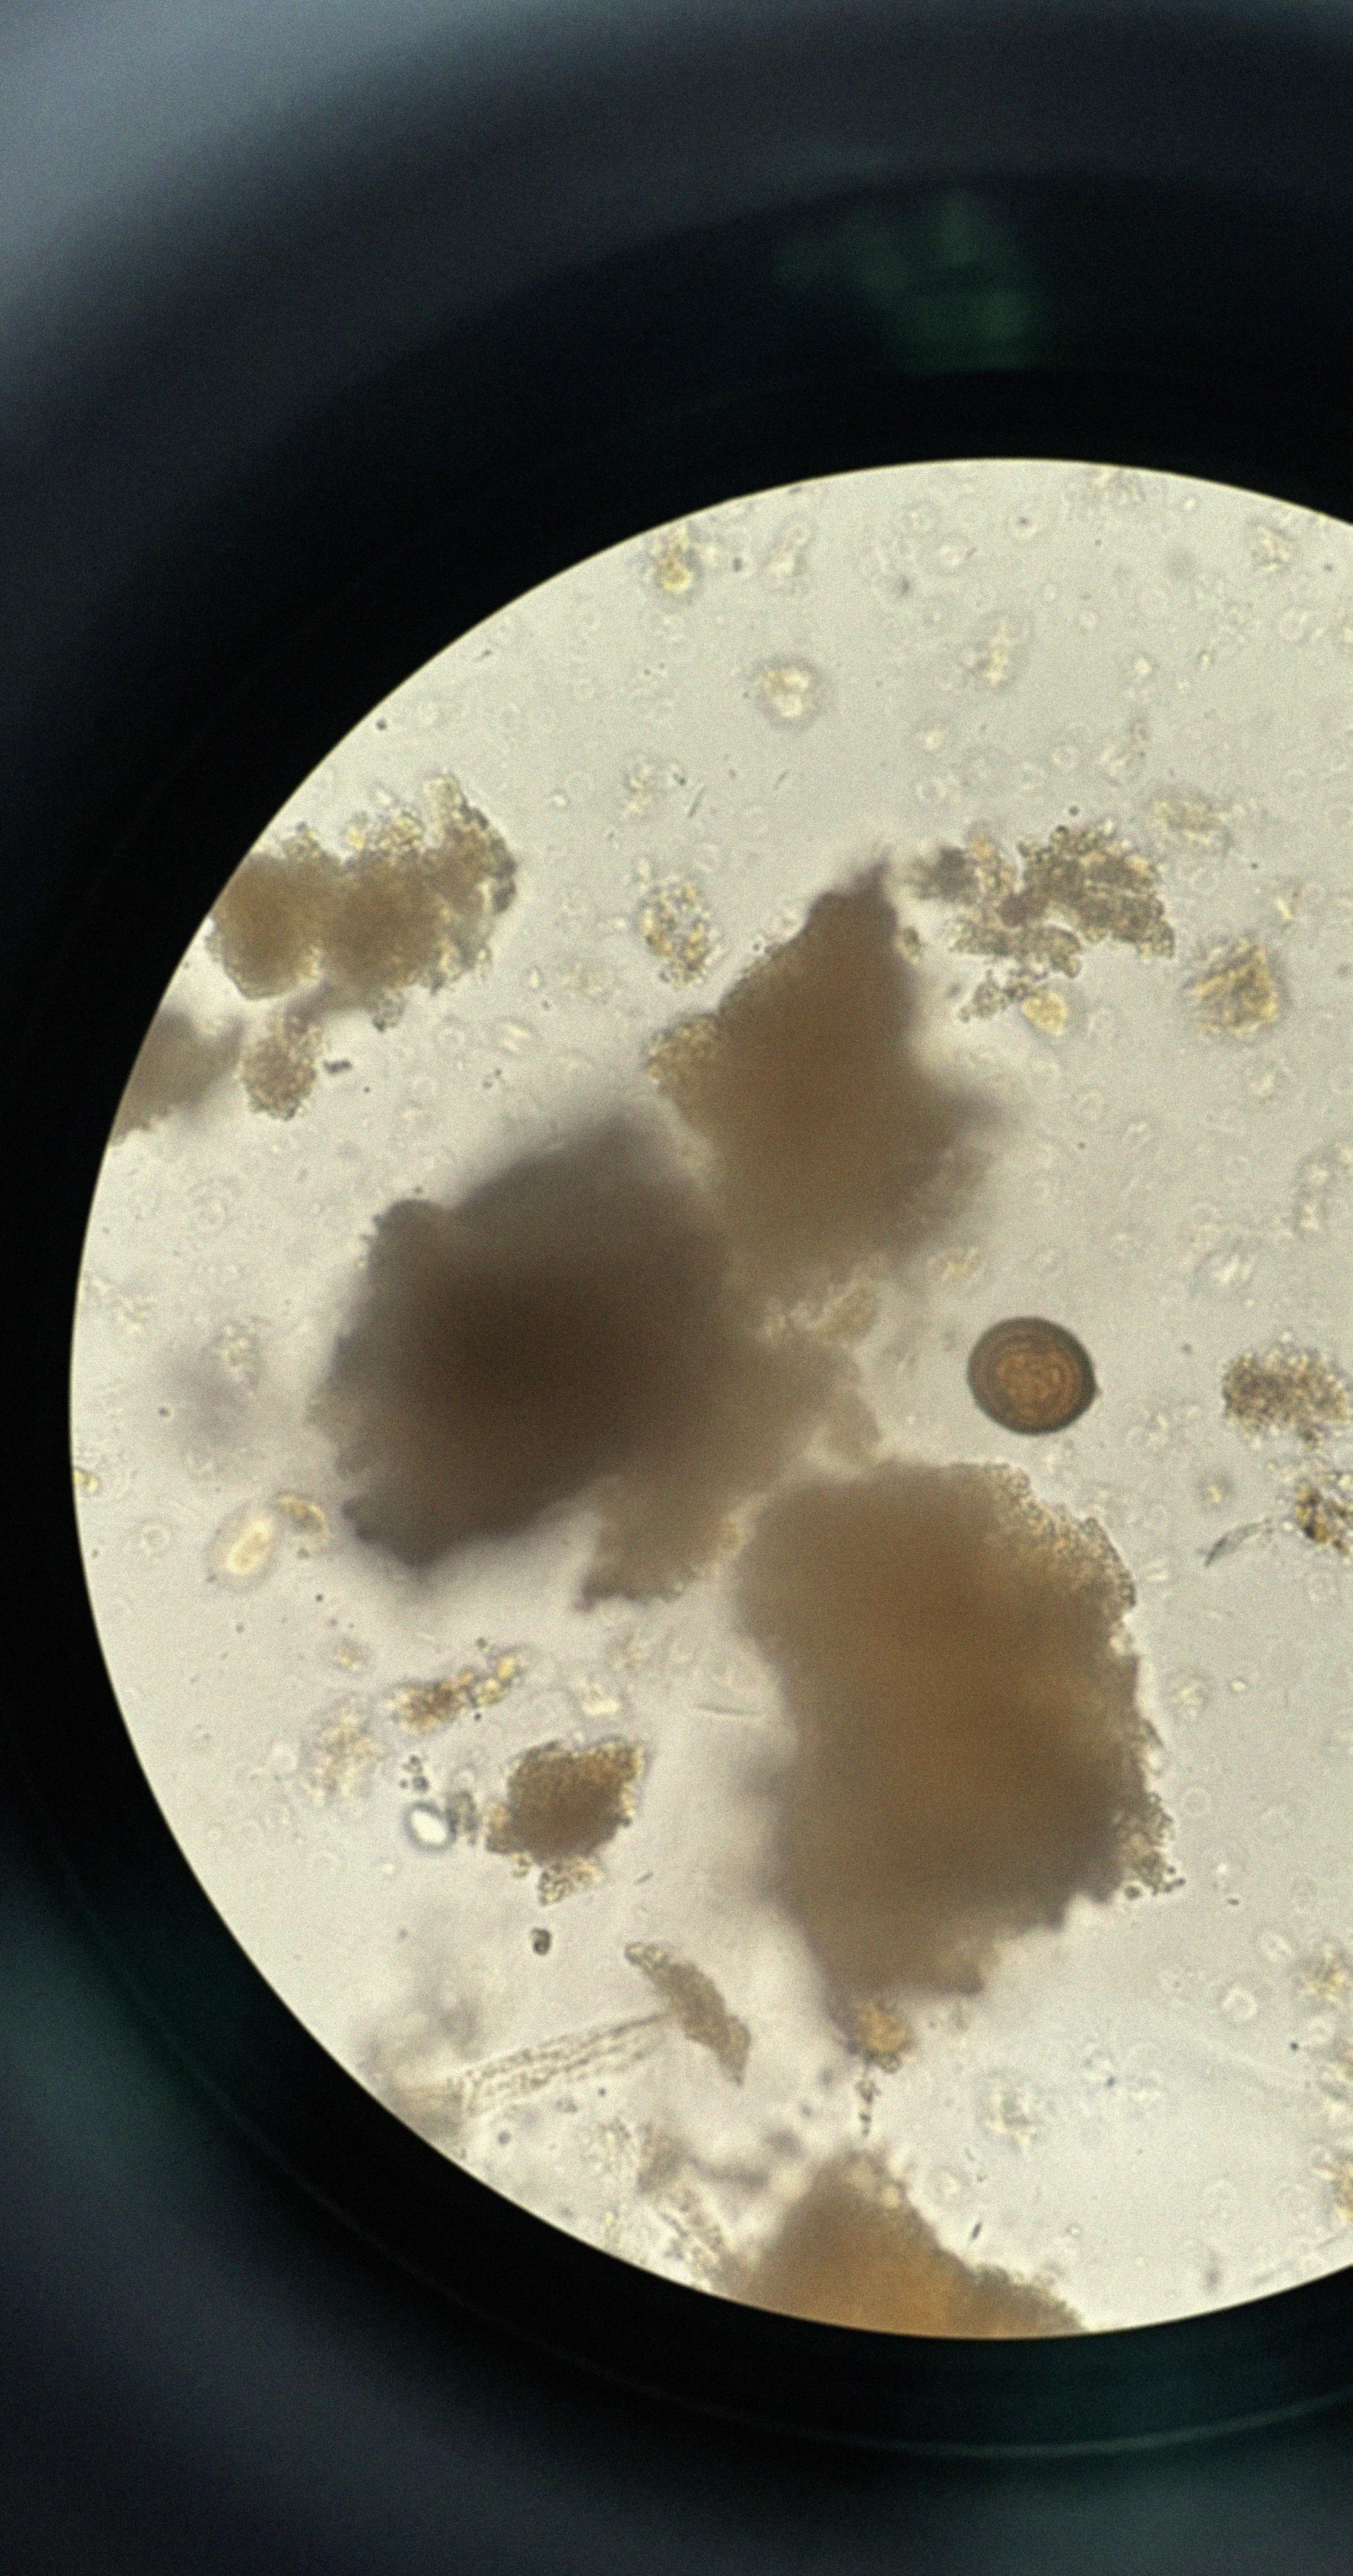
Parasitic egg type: Taenia spp. egg